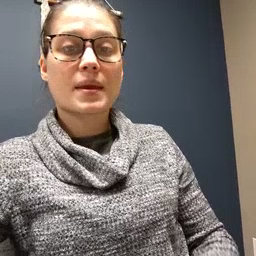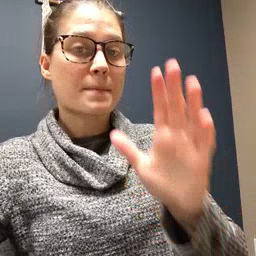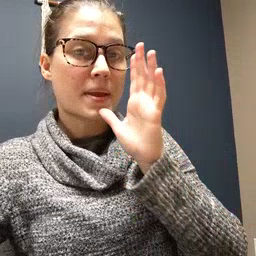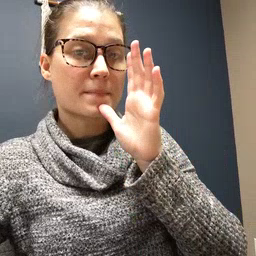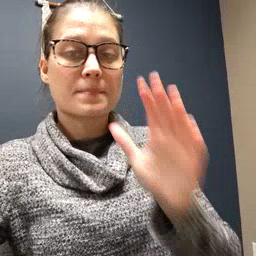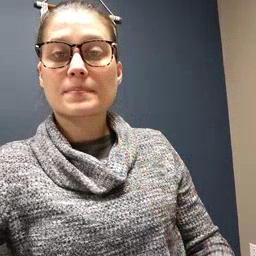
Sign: mom